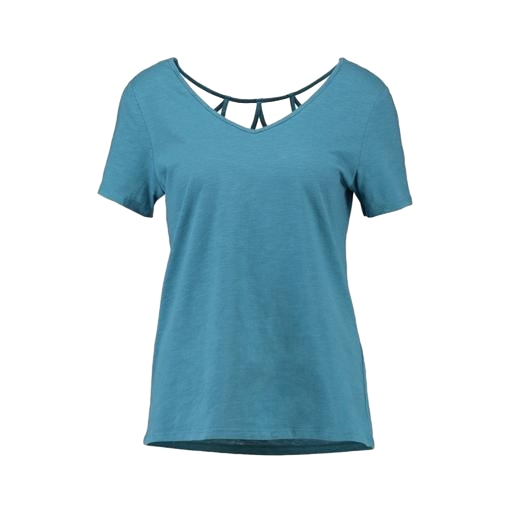
blue nly t-shirt, blue t-shirt only macy, blue v-neck t-shirt only macy, white background